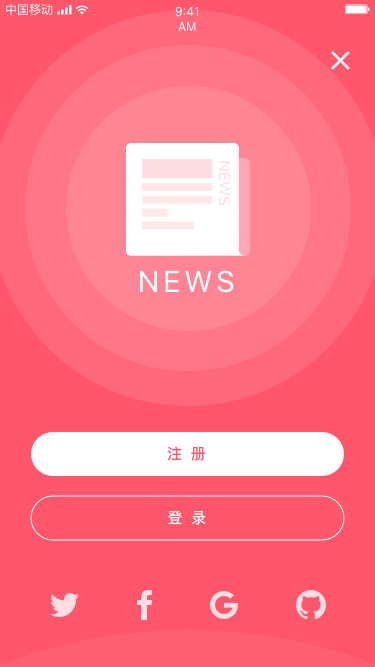
Text in this UI design:
NEWS
NEWS
注 册
登 录